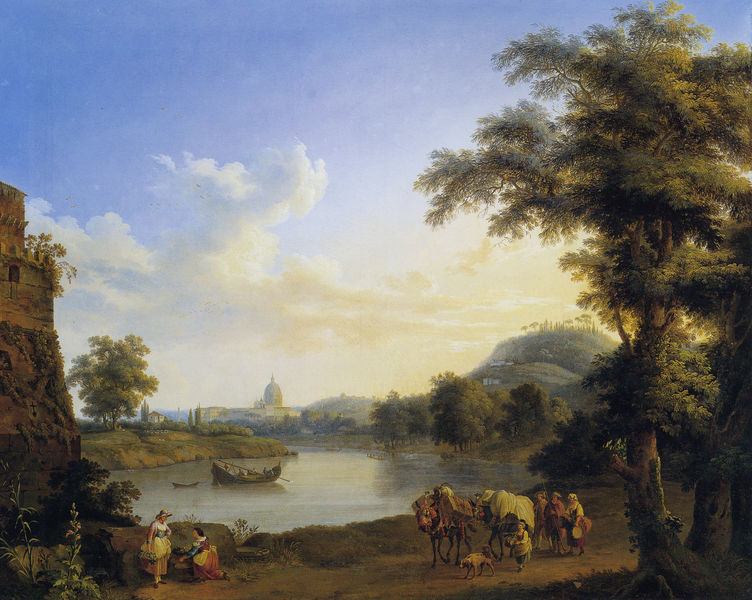
Titel: Vue de l'Eglise de St. Pierre à Rome., Blick auf St. Peter in Rom
Künstler: Jacob Philipp Hackert
Standort: Frankfurt (am Main)
Institution: Das Städel, Städelsches Kunstinstitut und Städtische Galerie
Schlagwörter: baum, berg, blau, felsen, gemälde, himmel, schatten, wasser, wolken, bäume, fluss, frauen, grün, heckel, landschaft, menschen, mädchen, see, stadt, ufer, abend, blumen, braun, frau, hintergrund, hut, kleid, kleider, licht, männer, schwarz, weiss, ölbild, gebäude, haus, hund, tiere, weg, wolke, malerei, architektur, stein, öl, ferne, horizont, hügel, morgen, natur, spiegelung, büsche, kirche, sträucher, kind, musiker, pflanzen, wald, bauern, boot, esel, genre, kahn, kinder, pferd, pferde, ruder, turm, schürze, farbig, schiff, italien, arbeiten, berge, fels, gebirge, idylle, kuppel, böschung, querformat, rudern, korb, feinmalerei, abendstimmung, flucht, karawane, ruine, burg, dom, idyll, zypresse, maultier, kathedrale, rom, blauer himmel, florenz, poussin, grpn, himel, verblauung, stange, packesel, arkadien, reisende, ziege, seelandschaft, tiber, siluette, ägypten, lasten, heilige familie, beiboot, reisegruppe, barke, reisegesellschaft, fauen, lict, karawande, bau,m, blumenpflückerinnen, feinmalerie